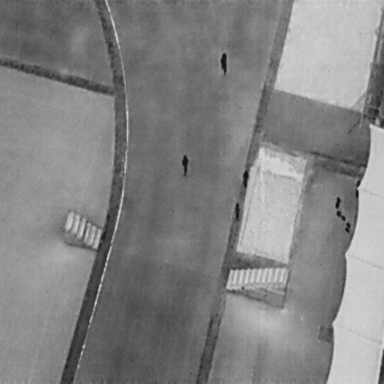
There are four People in the infrared image.